Question: For inserts, if source and target columns are the same, no mapping or "select values" step is required. But for updates, there seems to be a need to specify list of update fields.
My concern is around manually updating the KTR's each time a source table is altered for columns. Is there a way to enable automatic mapping during the Update step? See screenshot for the "update fields", automatic mapping would mean that update fields section can be left blank.

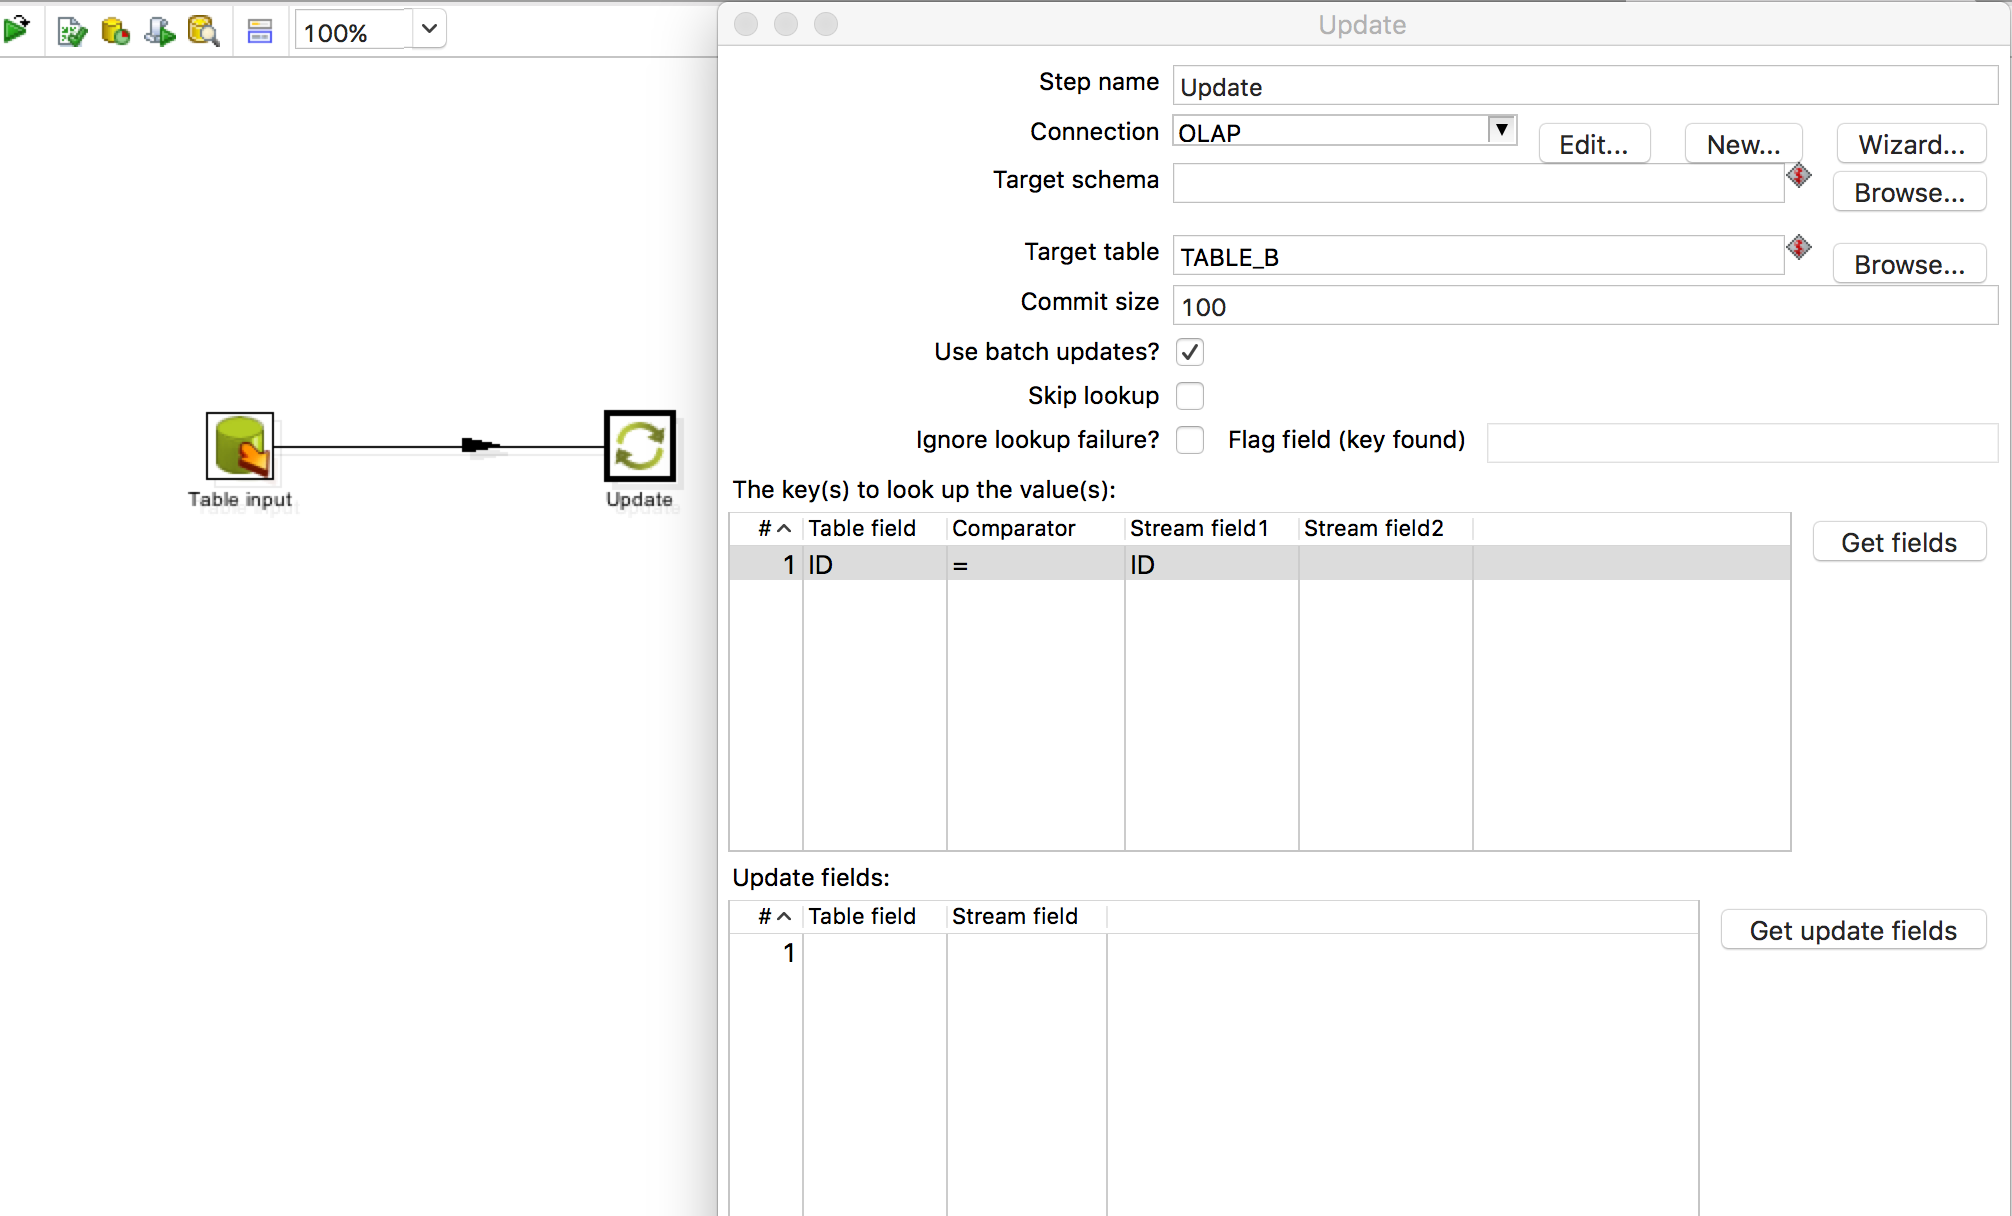
Answer: There are good reason NOT to do so.
Believe me, having a robot to change your ktr is not a good idea. And there are good reasons not to change often the column names in an OPAP schema, unless you like to be in conflict with the Reports Designers and, even worse, with the Dashboard and Front End Javascript guys.
So if a press button is not a solution for you, because maybe you have 1000 tables to update, what you can do is to use a 'Metadata Injection' step. You'll find nice examples on <URL>. In two words, you make the 'Update' metadata dynamic, but you first have to examine each table to get the column names.